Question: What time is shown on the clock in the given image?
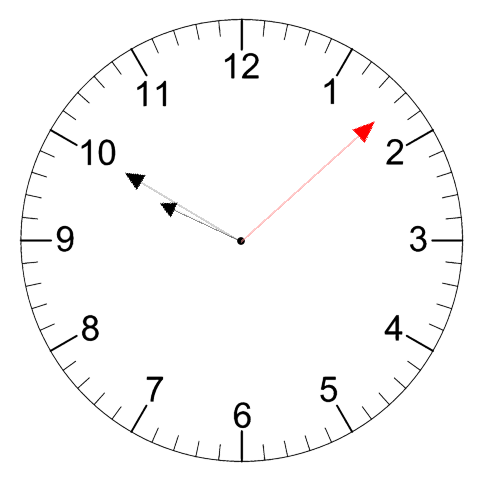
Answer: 09:50:08